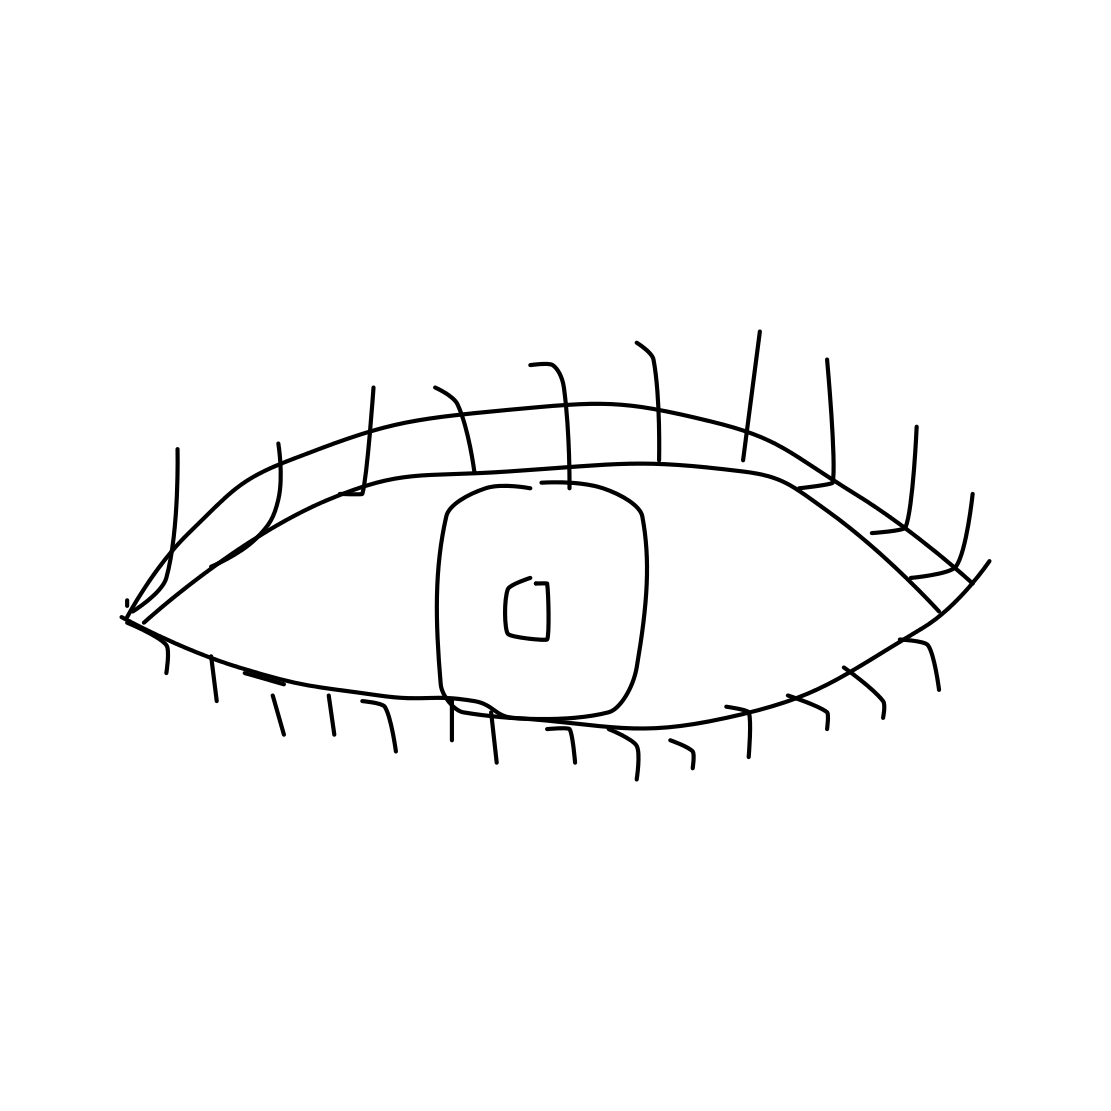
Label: eye